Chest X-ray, PA view. Patient: 22 years old, sex F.
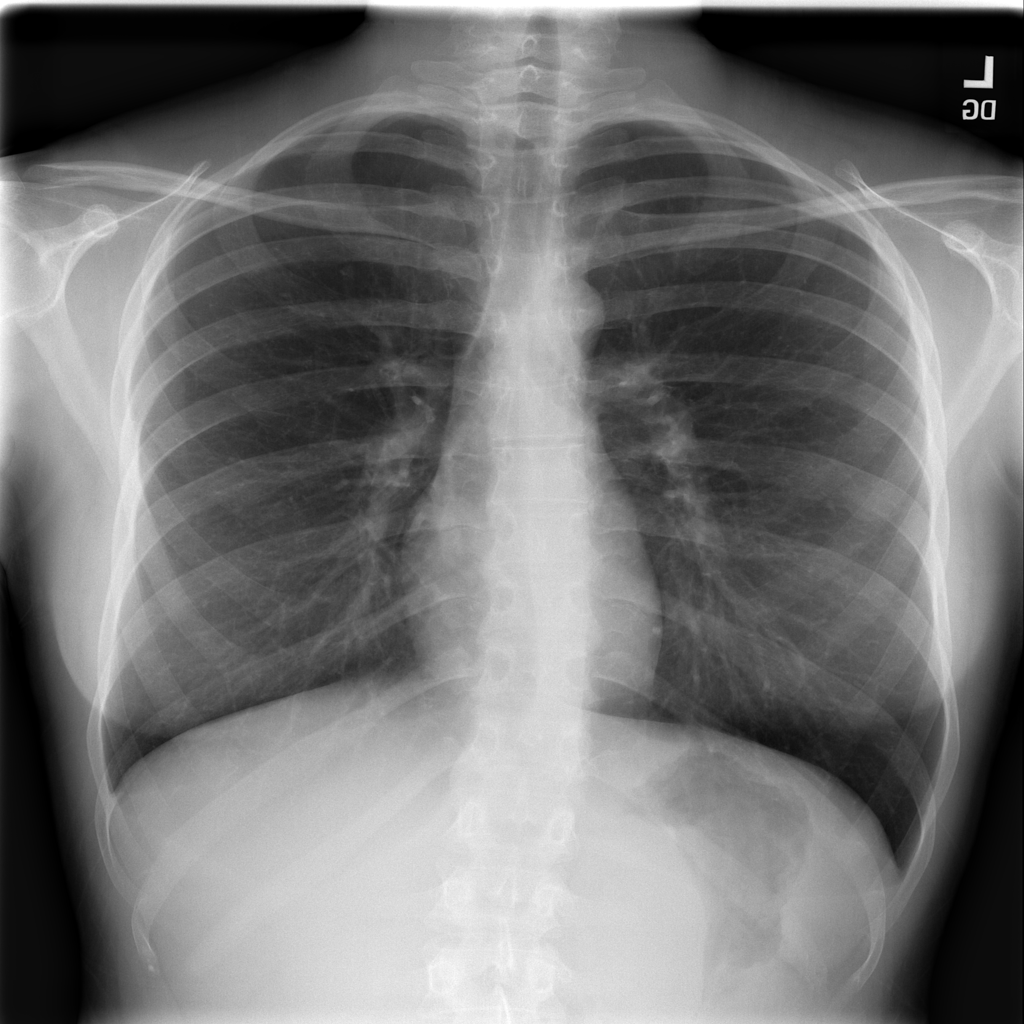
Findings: No Finding